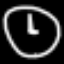
Label: clock